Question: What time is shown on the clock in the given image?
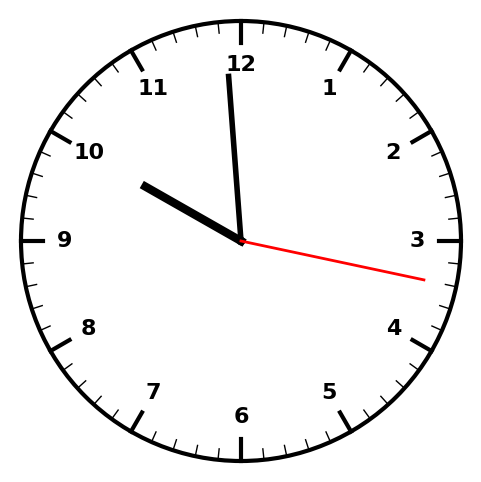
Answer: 09:59:17